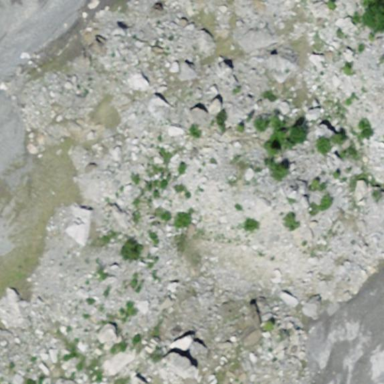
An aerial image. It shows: Scree landscape.